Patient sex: F
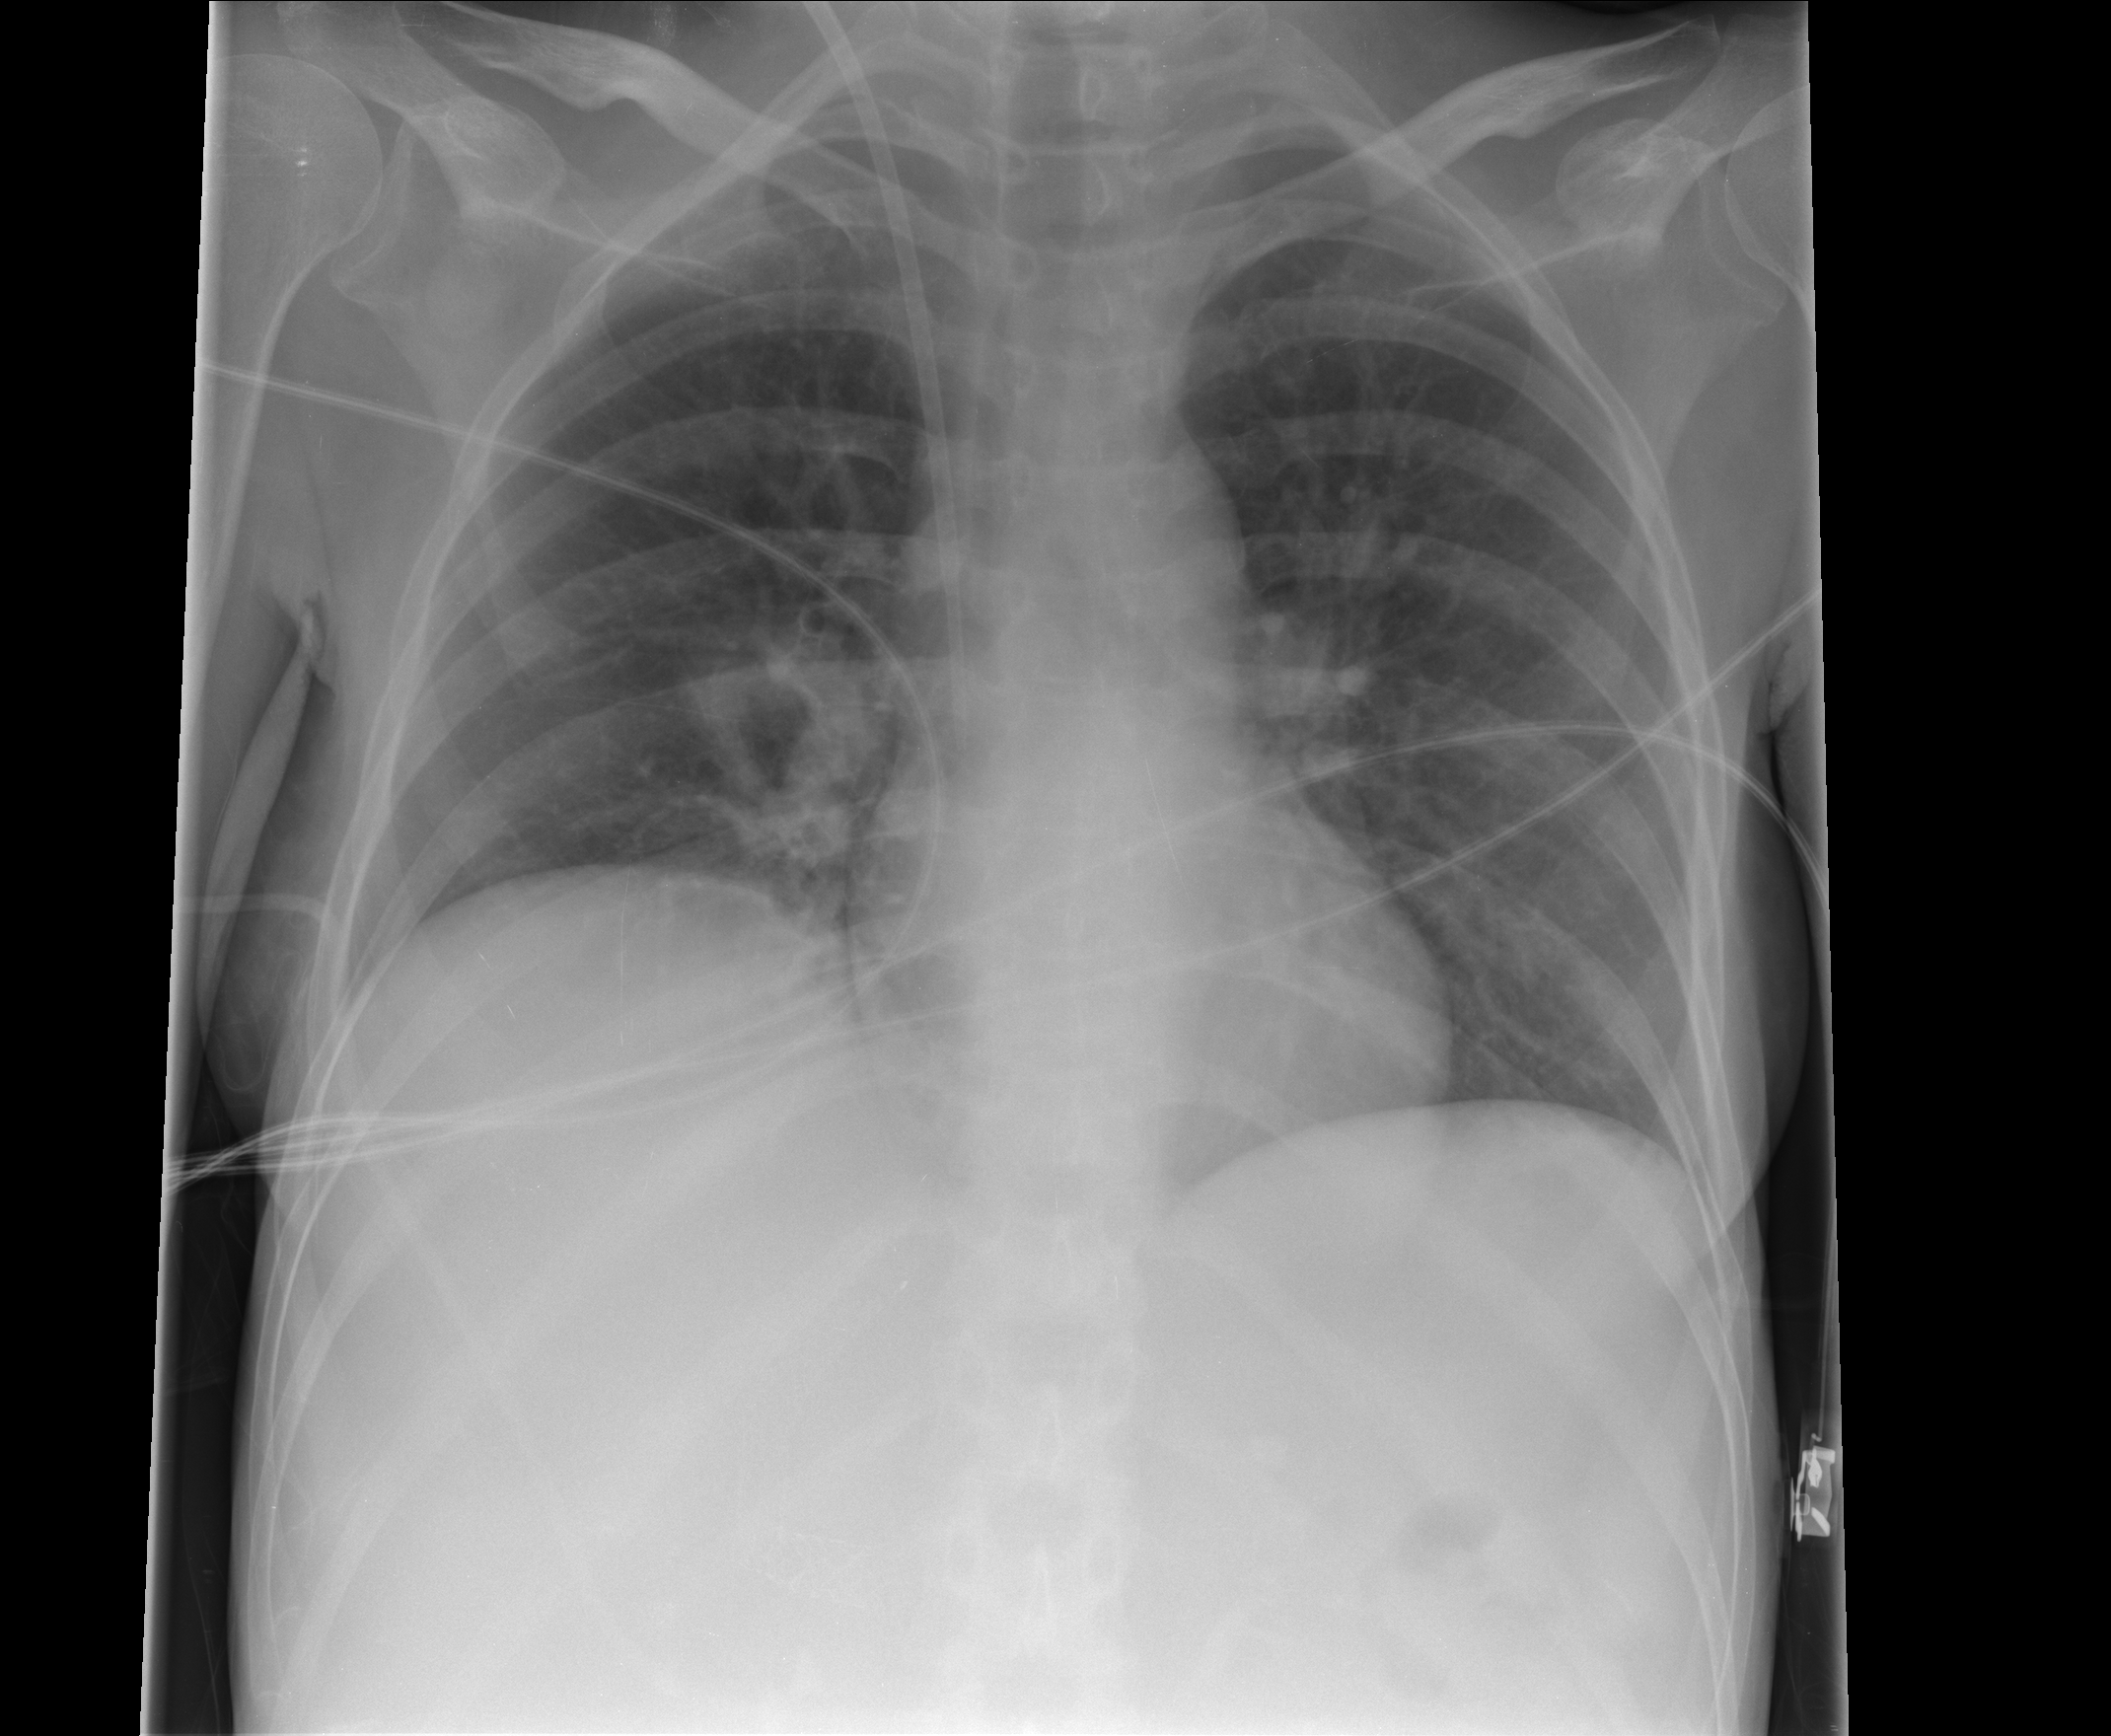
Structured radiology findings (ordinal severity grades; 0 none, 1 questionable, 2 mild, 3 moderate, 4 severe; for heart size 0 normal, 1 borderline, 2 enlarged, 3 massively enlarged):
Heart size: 0
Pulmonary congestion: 0
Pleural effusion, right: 0
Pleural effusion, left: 0
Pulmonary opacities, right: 0
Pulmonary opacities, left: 0
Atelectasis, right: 1
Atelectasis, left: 0